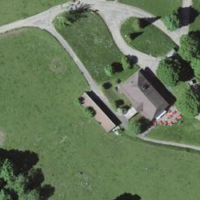
EUNIS habitat code: 24
Species observed at this site:
Sorbus aucuparia